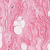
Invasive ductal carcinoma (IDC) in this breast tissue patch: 0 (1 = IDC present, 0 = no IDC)